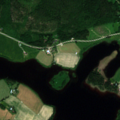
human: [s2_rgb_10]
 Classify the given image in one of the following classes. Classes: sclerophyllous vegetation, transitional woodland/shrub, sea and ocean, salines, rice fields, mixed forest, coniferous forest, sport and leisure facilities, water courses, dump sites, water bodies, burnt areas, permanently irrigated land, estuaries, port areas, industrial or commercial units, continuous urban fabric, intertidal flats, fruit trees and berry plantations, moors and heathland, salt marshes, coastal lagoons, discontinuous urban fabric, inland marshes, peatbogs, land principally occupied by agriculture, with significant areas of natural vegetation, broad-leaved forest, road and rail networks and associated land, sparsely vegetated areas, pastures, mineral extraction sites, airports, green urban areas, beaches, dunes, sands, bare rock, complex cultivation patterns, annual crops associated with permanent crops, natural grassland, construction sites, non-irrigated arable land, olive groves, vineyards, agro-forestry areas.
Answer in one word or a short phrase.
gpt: non-irrigated arable land, land principally occupied by agriculture, with significant areas of natural vegetation, mixed forest, water bodies